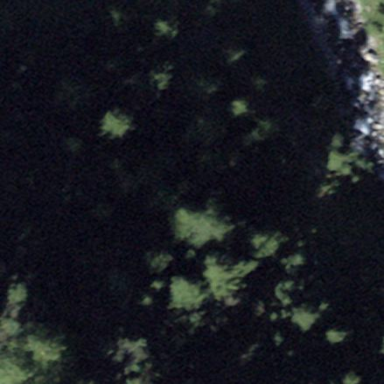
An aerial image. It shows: Forest area.